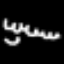
Label: squiggle